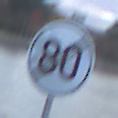
Verkehrszeichen: EndeGeschwindigkeit80
Umgebung: Outdoor, Suburban
Tageszeit: SunriseSunset
Wetter: PartlyCloudy
Licht: Natural
Jahreszeit: NotSpecified
Kontrast: LowContrast